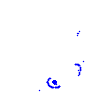
Particle: pion